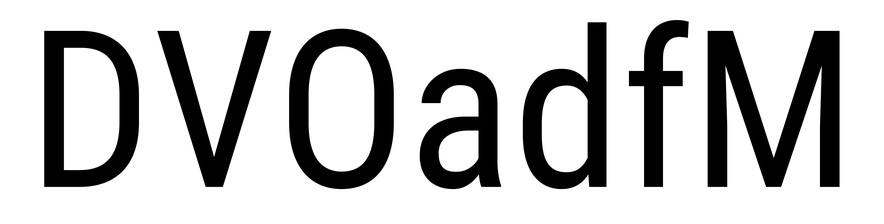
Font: Roboto_Condensed_Regular